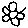
Label: flower